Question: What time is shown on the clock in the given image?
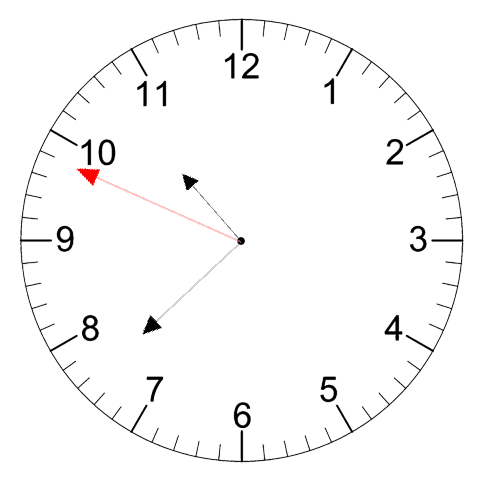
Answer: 10:37:49